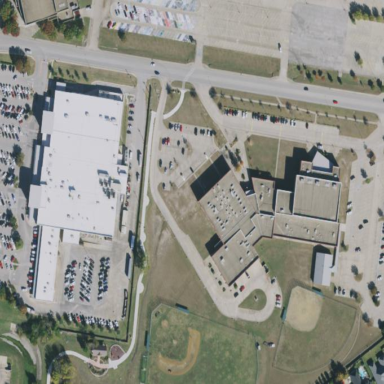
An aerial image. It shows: School building.